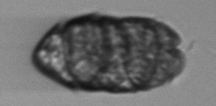
Label: Margalefidinium